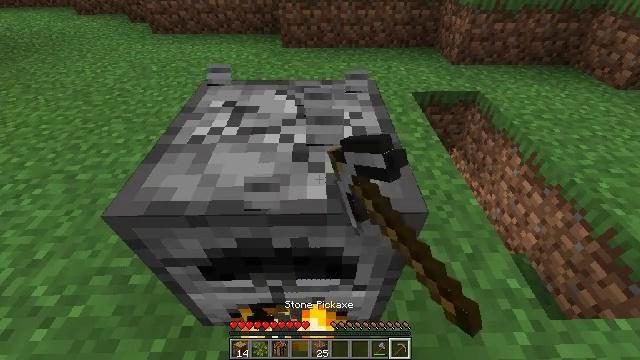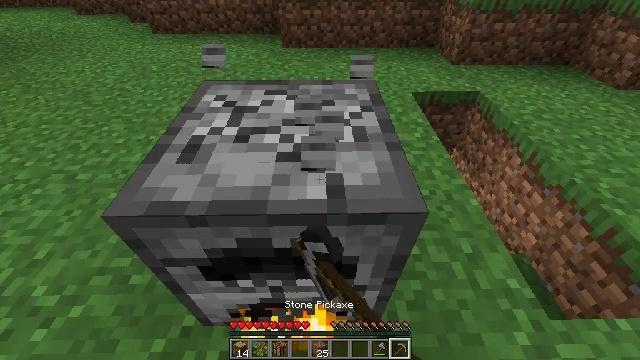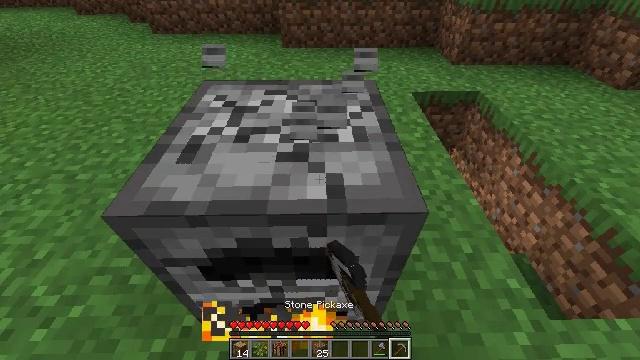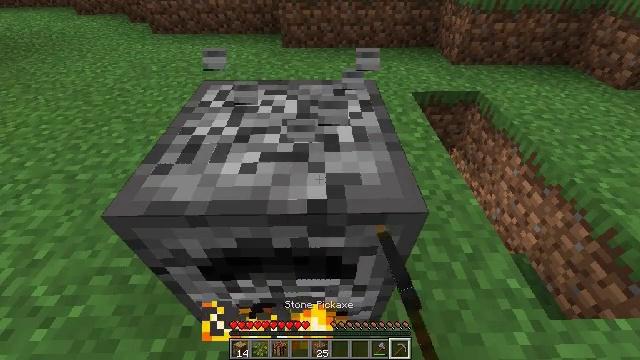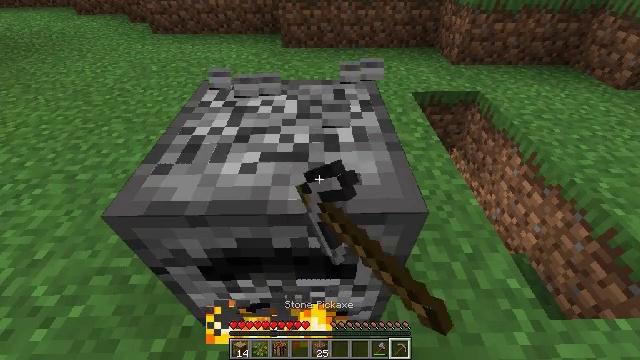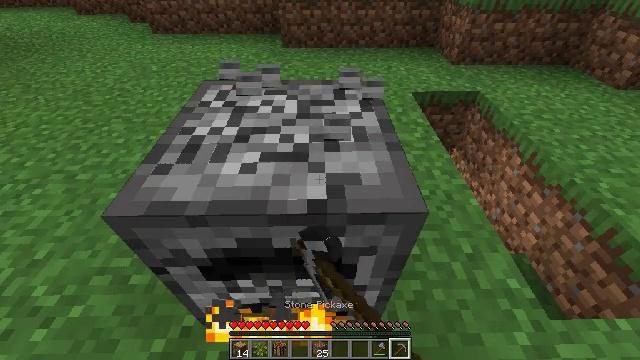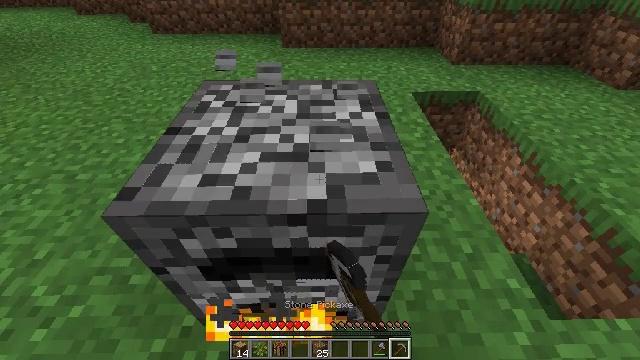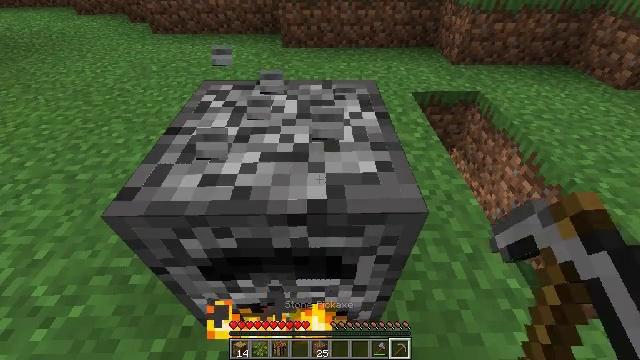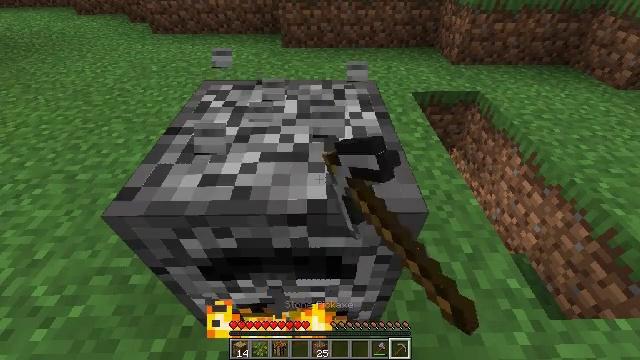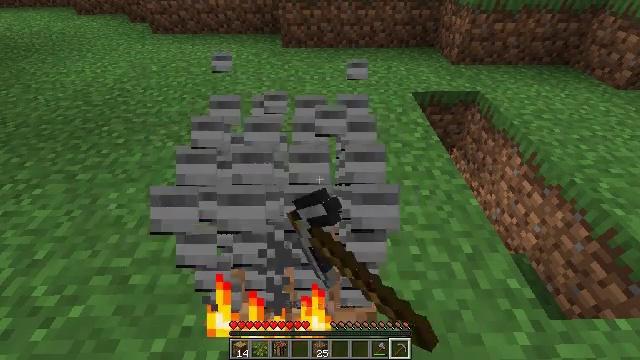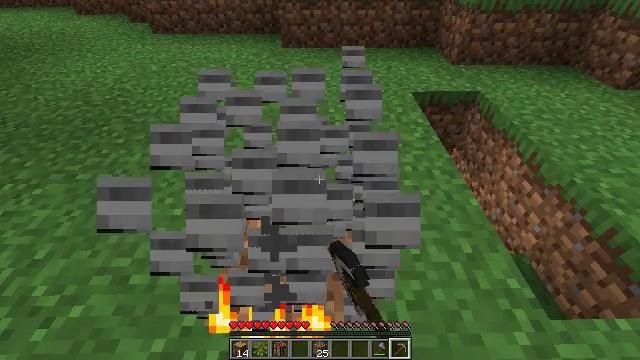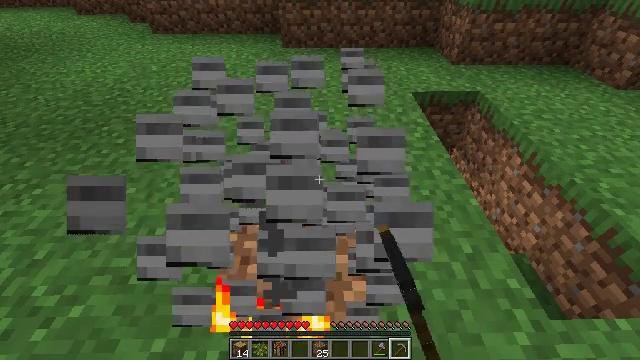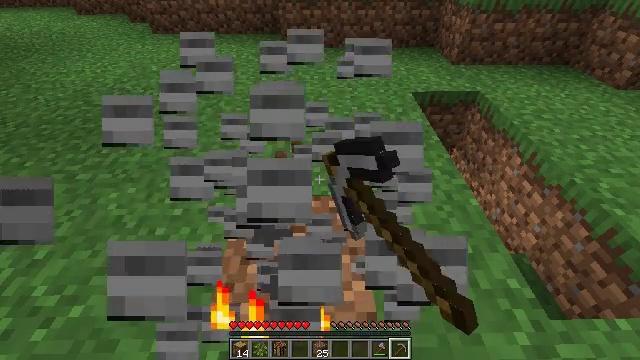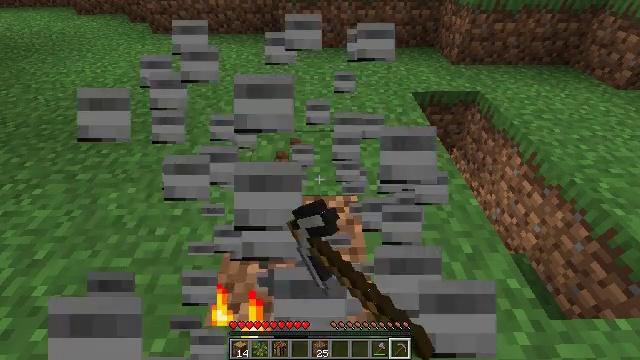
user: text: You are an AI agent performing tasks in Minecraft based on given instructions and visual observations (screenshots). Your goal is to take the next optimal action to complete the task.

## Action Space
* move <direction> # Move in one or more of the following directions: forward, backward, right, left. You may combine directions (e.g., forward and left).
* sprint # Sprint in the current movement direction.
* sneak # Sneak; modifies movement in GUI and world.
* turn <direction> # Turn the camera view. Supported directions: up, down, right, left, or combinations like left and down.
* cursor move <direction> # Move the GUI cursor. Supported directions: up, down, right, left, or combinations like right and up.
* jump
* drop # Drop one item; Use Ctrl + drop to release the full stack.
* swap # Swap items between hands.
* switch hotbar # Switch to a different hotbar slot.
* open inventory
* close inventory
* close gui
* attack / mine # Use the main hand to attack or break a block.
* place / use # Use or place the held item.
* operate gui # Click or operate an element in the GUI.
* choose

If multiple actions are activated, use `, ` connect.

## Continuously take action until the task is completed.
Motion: motion action
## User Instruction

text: Smash the furnace to retrieve it.
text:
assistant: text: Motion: attack / mine
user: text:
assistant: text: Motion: attack / mine
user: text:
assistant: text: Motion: attack / mine
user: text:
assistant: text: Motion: attack / mine
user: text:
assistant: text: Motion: attack / mine
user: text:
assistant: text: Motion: attack / mine
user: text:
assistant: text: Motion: attack / mine
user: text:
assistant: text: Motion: attack / mine
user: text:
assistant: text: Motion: attack / mine
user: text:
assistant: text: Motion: attack / mine
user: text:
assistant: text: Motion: attack / mine
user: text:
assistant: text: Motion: attack / mine
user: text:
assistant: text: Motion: attack / mine
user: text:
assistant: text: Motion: attack / mine